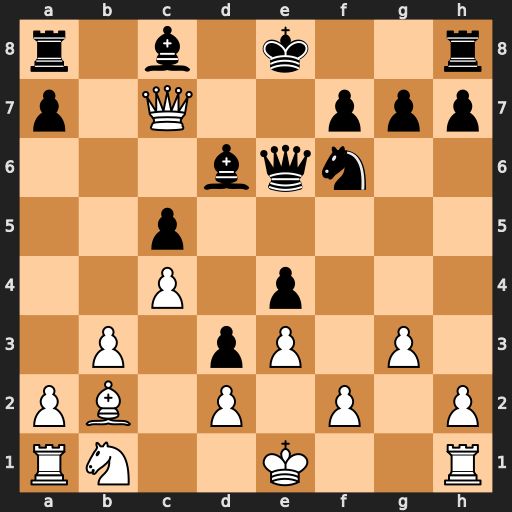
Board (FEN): r1b1k2r/p1Q2ppp/3bqn2/2p5/2P1p3/1P1pP1P1/PB1P1P1P/RN2K2R
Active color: w
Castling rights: KQkq
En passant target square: -
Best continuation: Qc6+ Qd7 Qxa8 Qg4 O-O